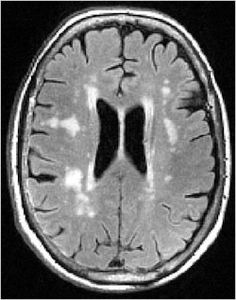
Label: notumor